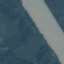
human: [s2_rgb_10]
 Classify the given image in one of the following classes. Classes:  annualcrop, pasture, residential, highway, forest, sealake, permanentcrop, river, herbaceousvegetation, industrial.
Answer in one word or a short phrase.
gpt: River